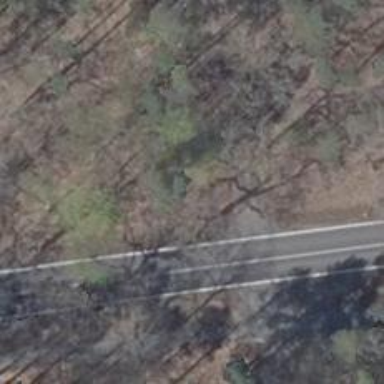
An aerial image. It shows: Emergency access point on the road.